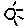
Label: sun